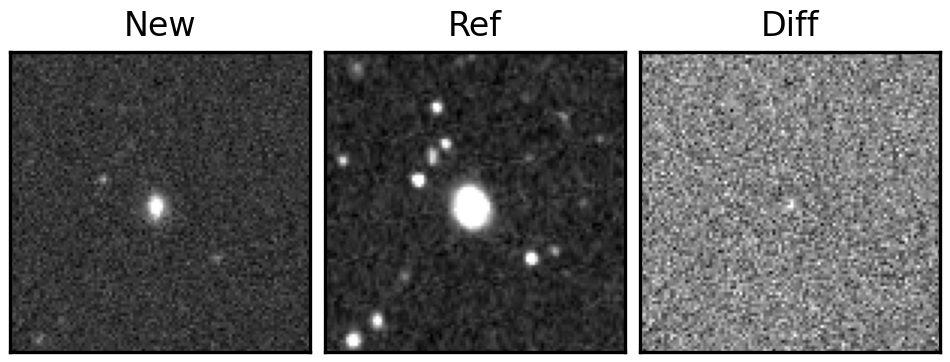
Label: real